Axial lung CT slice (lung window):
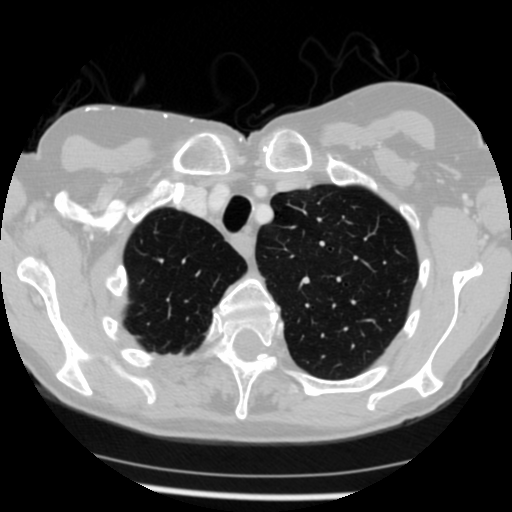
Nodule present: no